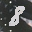
Label: 8